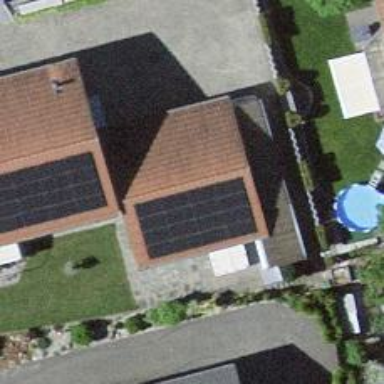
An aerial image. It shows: Solar photovoltaic panel generator.